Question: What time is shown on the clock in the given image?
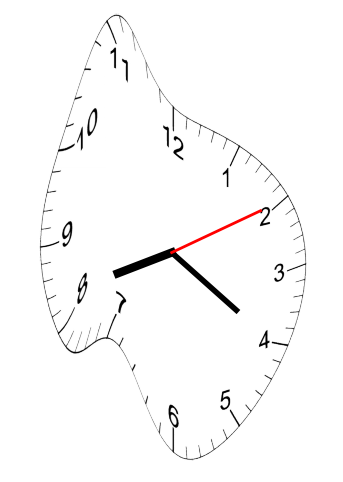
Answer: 08:20:10